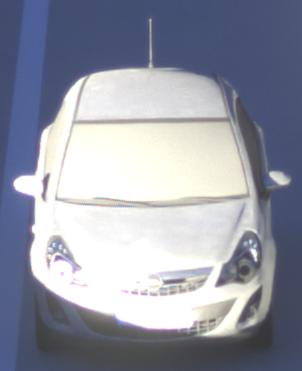
Make: Opel
Model: Corsa 1.2
Detailed model: Corsa (D)
Model produced from: 2011/01
Model produced until: 2014/08
Doors: 3
Color: white
Road condition: dry road
Daytime: sunrise or sunset
Contrast: high contrast